Question: How can I make the text edges in the images smooth?
Here's the image:

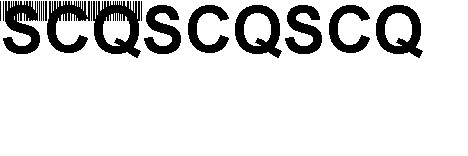
Answer: If you're thinking of anti aliasing, you can typecast Graphics to Graphics2D then use 'g2d.setRenderingHint(RenderingHints.KEY_ANTIALIASING, RenderingHints.VALUE_ANTIALIAS_ON);'. You can do this after you draw the lines.